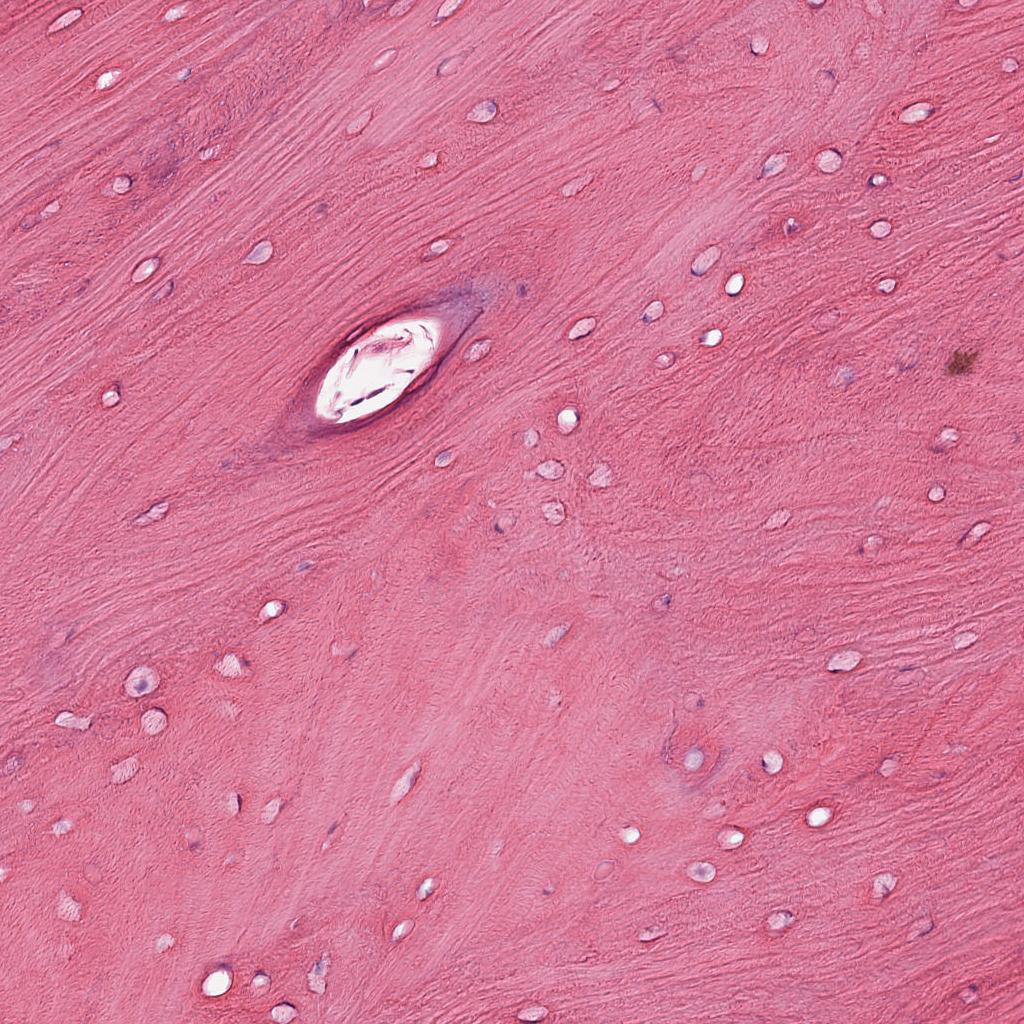
Label: Non-Tumor